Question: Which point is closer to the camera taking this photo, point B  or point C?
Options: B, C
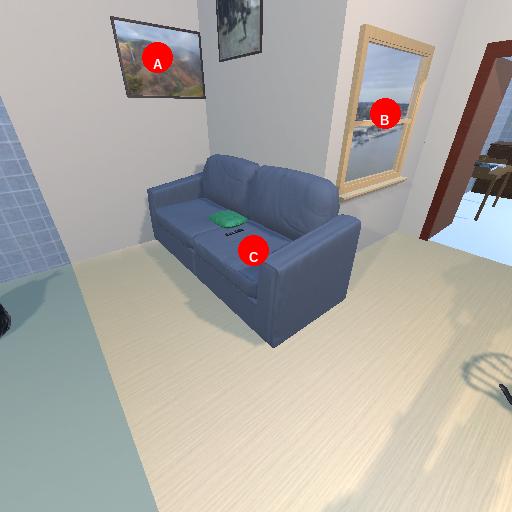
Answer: B